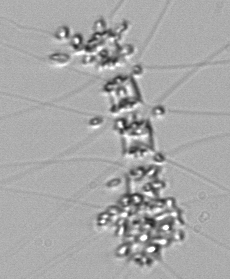
Label: Chaetoceros_didymus_TAG_external_flagellate